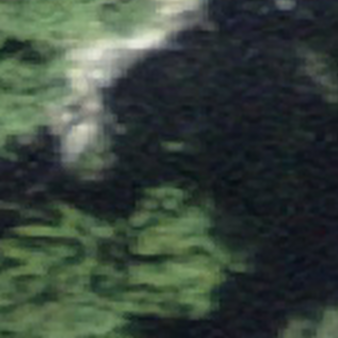
Label: other